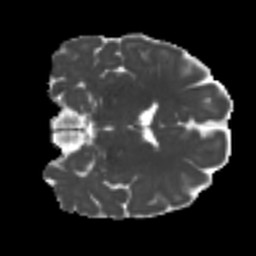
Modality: MD
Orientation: coronal
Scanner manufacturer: siemens
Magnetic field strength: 3 T
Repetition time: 4 s
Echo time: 0.0594 s